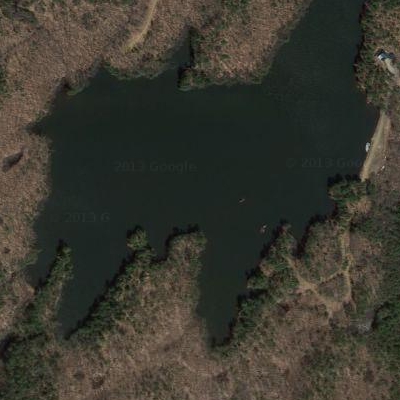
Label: RiverLake